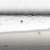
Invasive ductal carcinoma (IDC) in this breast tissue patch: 0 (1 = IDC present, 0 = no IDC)